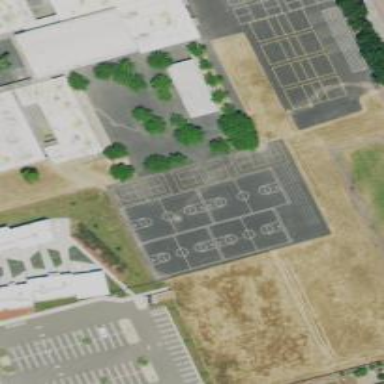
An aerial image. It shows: Schoolyard designated as leisure land.